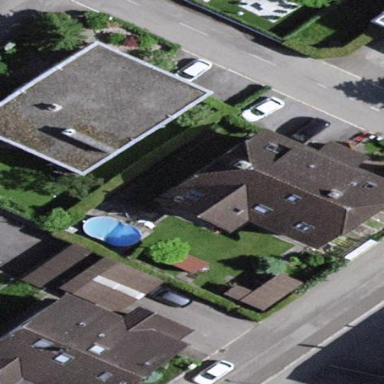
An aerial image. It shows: Detached building.